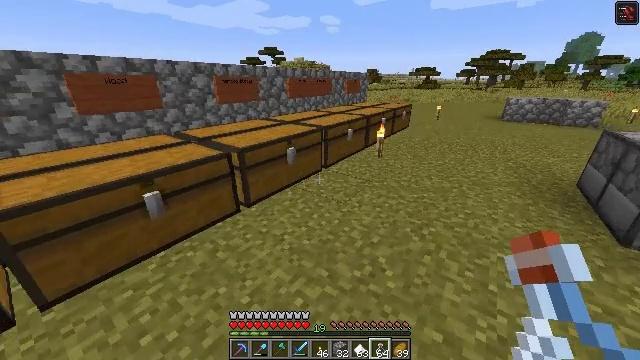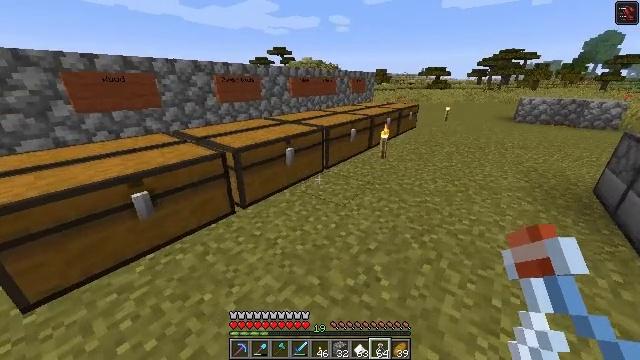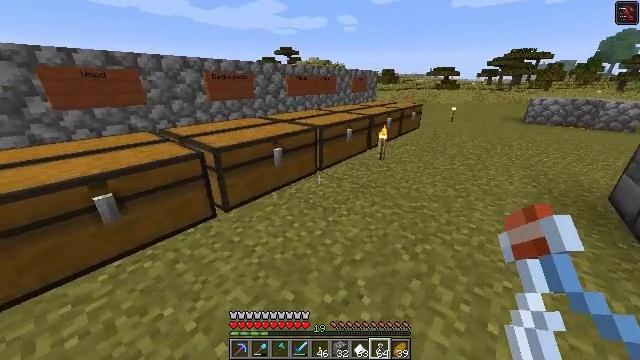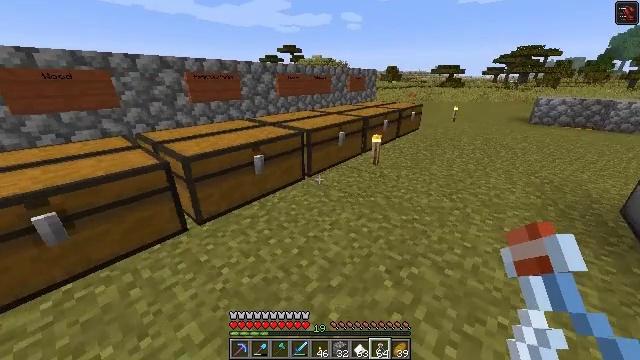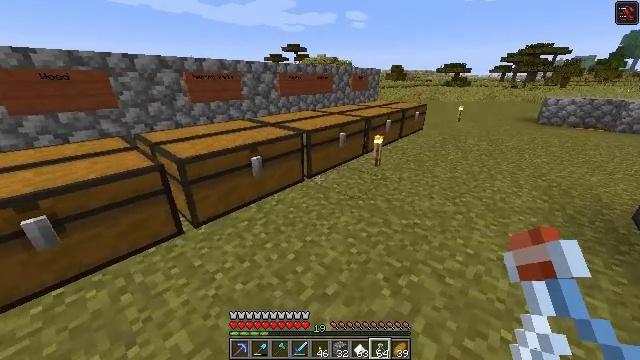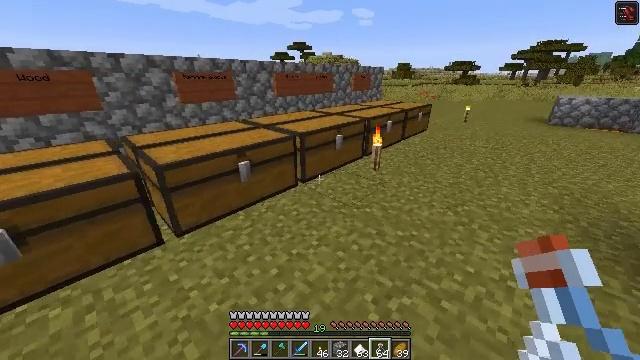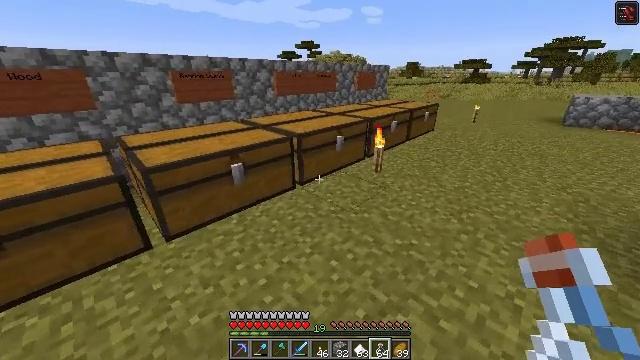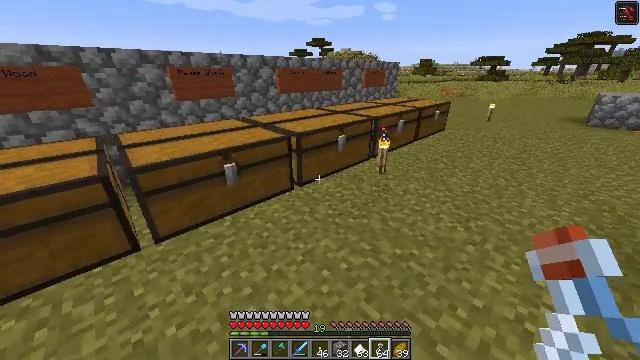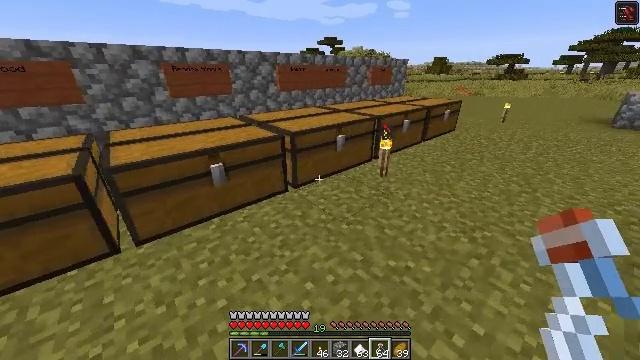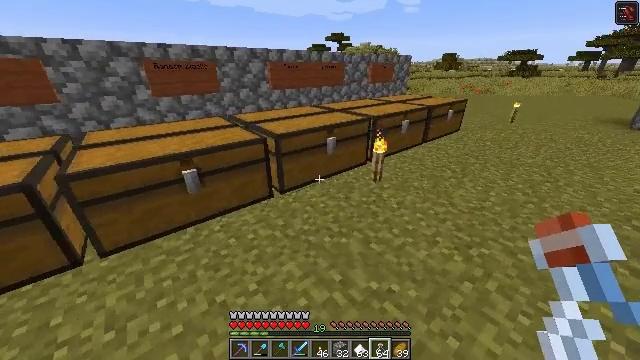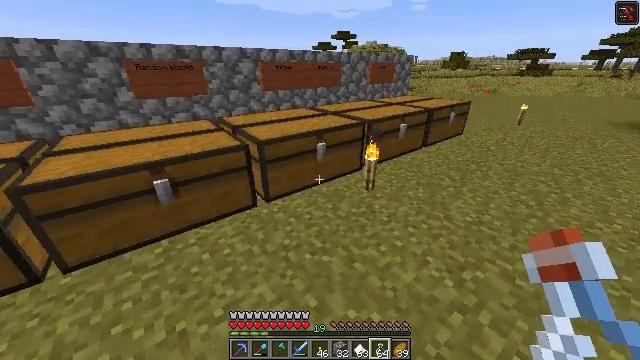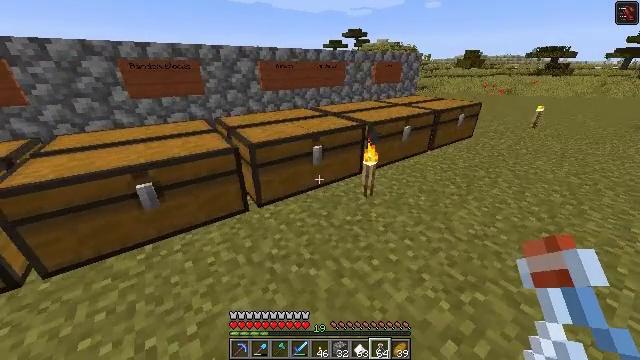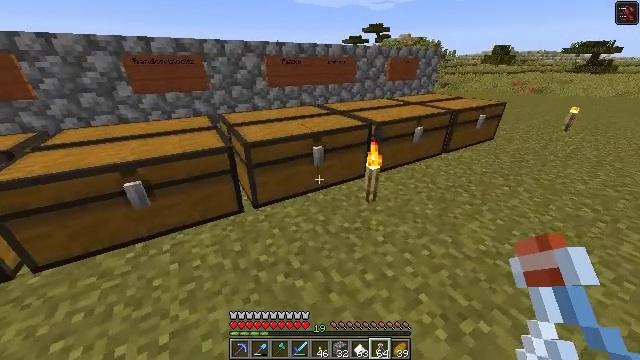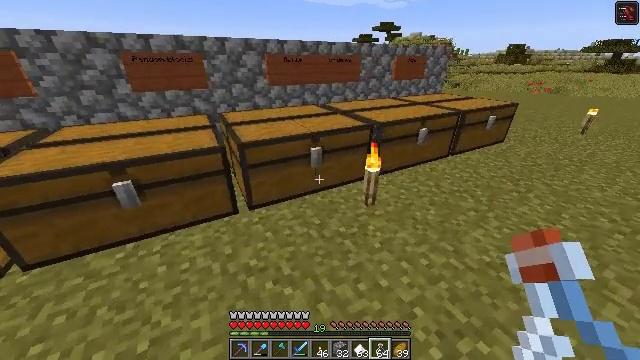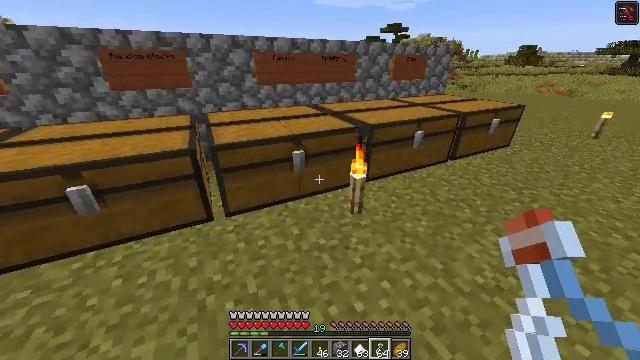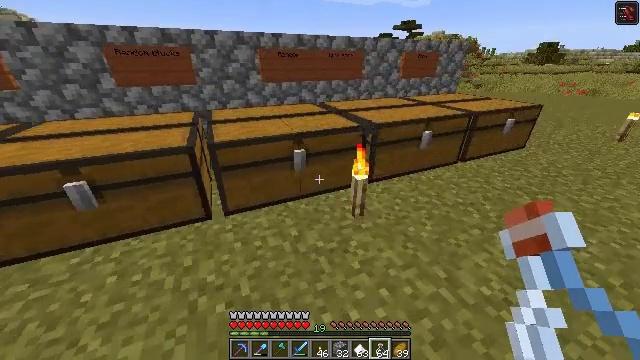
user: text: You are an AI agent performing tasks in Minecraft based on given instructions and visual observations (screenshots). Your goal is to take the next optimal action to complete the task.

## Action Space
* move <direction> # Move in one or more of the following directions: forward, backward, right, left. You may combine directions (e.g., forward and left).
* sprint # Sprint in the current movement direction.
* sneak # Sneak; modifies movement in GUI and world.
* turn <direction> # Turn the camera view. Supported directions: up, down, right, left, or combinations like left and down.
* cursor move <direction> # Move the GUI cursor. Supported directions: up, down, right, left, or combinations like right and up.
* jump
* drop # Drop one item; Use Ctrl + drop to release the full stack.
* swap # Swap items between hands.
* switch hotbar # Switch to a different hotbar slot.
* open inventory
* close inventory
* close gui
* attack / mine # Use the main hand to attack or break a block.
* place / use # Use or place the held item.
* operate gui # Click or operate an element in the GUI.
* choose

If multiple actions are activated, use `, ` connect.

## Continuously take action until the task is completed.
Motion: motion action
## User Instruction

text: Drop melon seeds.
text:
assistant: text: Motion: move forward and move right, turn left
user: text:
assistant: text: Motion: move forward and move right, turn left
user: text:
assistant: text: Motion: move forward and move right
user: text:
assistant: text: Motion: move forward and move right, turn left
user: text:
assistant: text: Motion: move forward and move right, turn left
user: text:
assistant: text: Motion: move forward and move right, turn left
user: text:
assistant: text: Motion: move forward and move right, turn left
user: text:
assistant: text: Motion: move forward and move right, turn left
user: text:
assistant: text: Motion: move forward and move right, turn left
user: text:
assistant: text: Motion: move forward and move right, turn left
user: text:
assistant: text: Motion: move forward and move right, turn left
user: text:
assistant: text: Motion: move forward and move right, turn left
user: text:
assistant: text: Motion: move forward and move right, turn left
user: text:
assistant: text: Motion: move forward and move right, turn left
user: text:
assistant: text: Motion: move forward and move right, turn left
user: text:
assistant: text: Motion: move forward, turn left
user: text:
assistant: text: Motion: move forward, turn left
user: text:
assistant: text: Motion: move forward
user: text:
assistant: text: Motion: move forward
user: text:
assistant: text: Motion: move forward
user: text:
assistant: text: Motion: no_op
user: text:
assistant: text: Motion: no_op
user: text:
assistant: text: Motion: no_op
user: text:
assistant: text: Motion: no_op
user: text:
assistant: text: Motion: no_op
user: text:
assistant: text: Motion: no_op
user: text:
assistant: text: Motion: no_op
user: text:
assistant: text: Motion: no_op
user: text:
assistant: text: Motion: no_op
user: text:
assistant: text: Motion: no_op